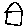
Label: house